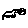
Label: cat